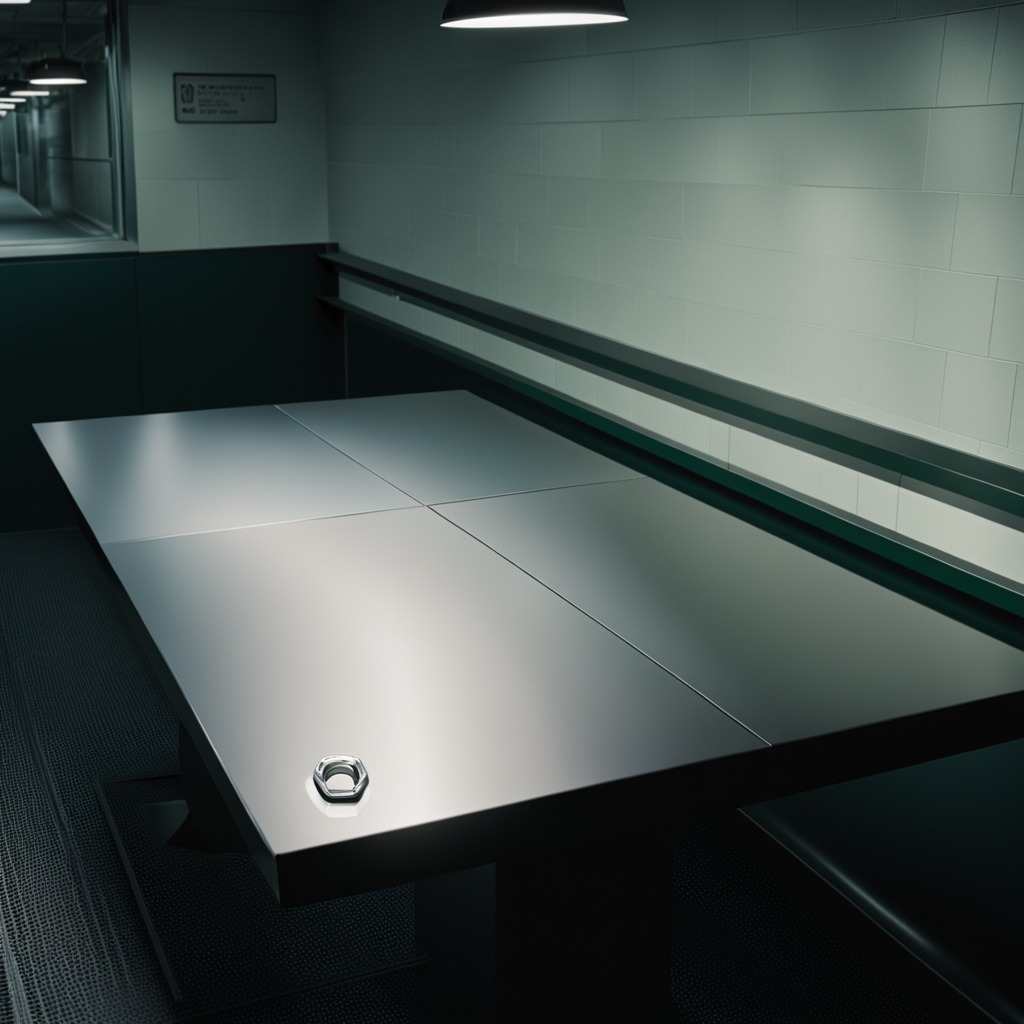
A metal nut is lying on the table.